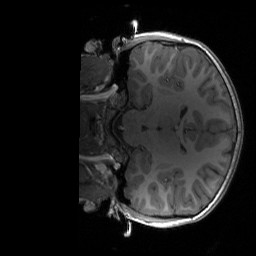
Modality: T1w
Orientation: coronal
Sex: male
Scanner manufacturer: siemens
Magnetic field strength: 3 T
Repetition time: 1.9 s
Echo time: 0.00243 s